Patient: sex F, age 67
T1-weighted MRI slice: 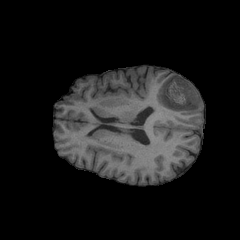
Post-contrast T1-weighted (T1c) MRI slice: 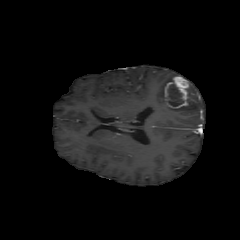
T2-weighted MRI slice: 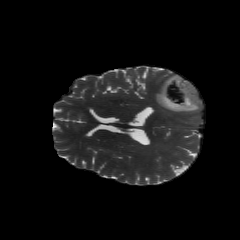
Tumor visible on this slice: yes
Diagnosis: Glioblastoma, IDH-wildtype
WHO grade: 4